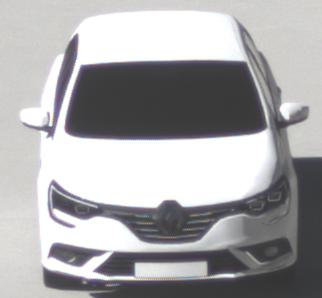
Make: Renault
Model: Mégane ENERGY TCe 100
Detailed model: Mégane (IV)
Model produced from: 2016/03
Model produced until: 2018/08
Doors: 5
Color: white
Road condition: dry road
Daytime: morning or afternoon
Contrast: high contrast